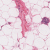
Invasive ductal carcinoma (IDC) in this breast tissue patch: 0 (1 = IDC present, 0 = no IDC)